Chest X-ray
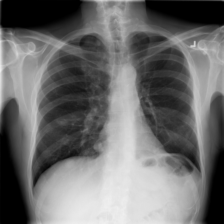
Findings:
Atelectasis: negative
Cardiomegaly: negative
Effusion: negative
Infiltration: negative
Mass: negative
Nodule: negative
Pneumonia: negative
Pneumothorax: negative
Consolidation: negative
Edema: negative
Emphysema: negative
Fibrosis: negative
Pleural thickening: negative
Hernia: negative